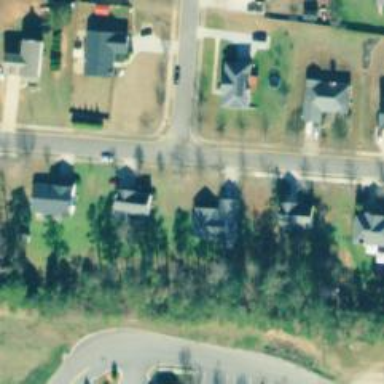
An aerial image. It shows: Residential road with separate sidewalk.